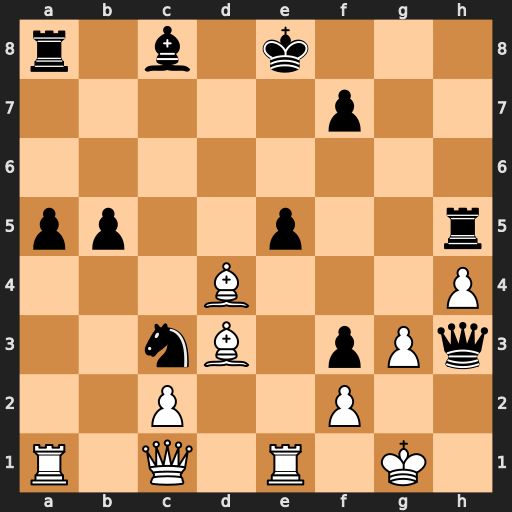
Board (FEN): r1b1k3/5p2/8/pp2p2r/3B3P/2nB1pPq/2P2P2/R1Q1R1K1
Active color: w
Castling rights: q
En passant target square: -
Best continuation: Bf1 Qxf1+ Kxf1 Ne2 Rxe2